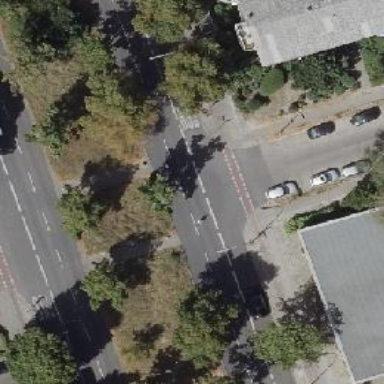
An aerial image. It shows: Uncontrolled crossing on footway with pedestrian island.